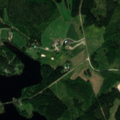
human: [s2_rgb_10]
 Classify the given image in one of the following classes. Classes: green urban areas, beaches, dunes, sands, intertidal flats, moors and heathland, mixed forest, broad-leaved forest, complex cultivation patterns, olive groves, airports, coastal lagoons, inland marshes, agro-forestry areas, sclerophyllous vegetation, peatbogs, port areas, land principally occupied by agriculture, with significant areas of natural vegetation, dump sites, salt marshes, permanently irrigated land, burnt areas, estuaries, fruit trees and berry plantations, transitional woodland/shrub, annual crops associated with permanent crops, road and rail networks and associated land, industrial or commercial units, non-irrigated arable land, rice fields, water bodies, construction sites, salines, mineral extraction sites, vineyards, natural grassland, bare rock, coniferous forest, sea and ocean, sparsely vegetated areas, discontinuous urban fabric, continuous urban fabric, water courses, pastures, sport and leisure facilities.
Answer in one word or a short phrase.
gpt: land principally occupied by agriculture, with significant areas of natural vegetation, coniferous forest, mixed forest, water bodies